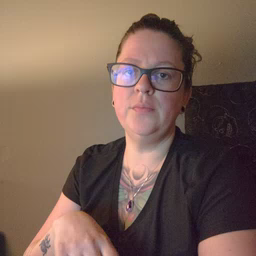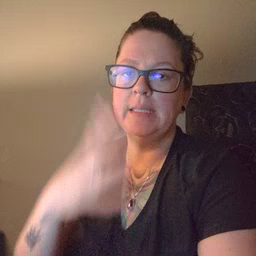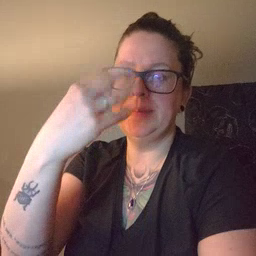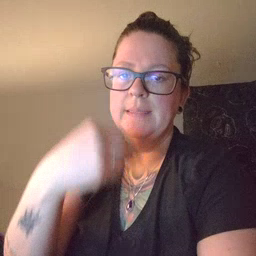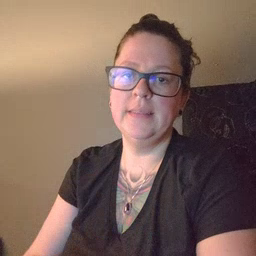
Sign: sleepy